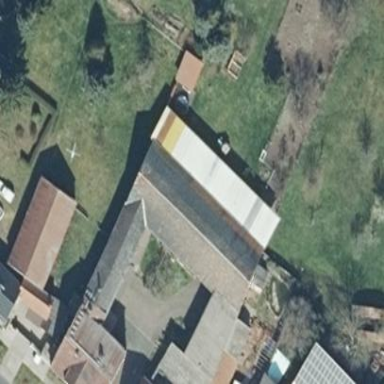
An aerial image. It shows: View of roof of building.